Question: In mail app, we can now 'drag the view down' and 'release to refresh', like shown in the picture below.
Is this a standard thing I can get from SDK?
Thanks

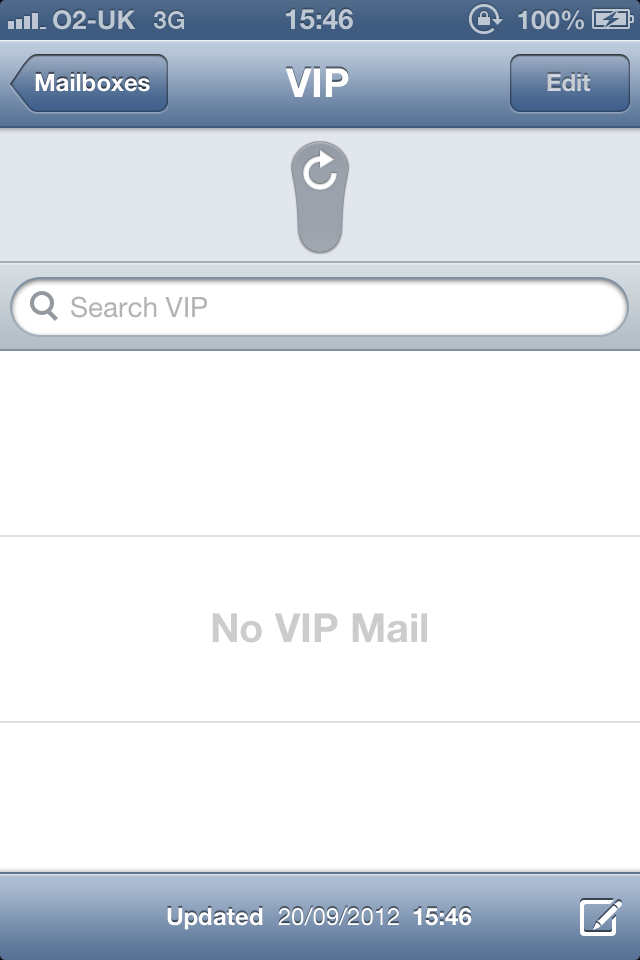
Answer: Use the new iOS6 <URL> class to do that.
'''
yourUITableViewController.refreshControl = [[[UIRefreshControl alloc] init] autorelease];
[yourUITableViewController.refreshControl addTarget:yourTableView action:@selector(reloadData) forControlEvent:UIControlEventValueChanged];
'''